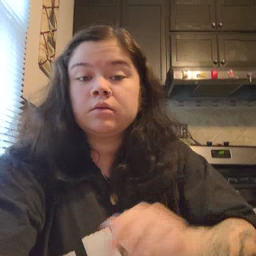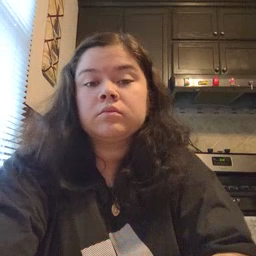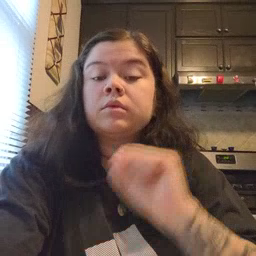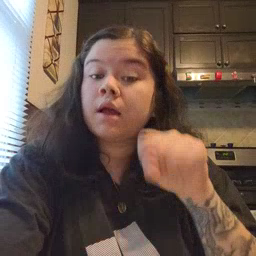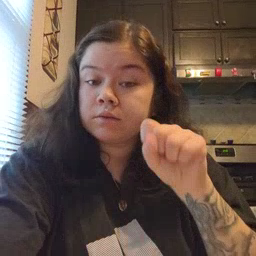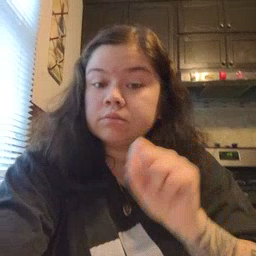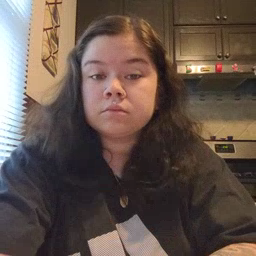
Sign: yes